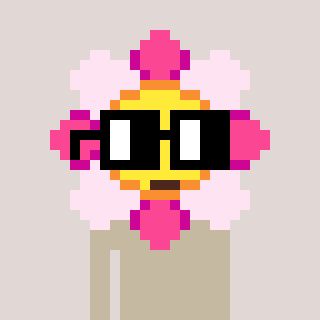
a pixel art character with square black glasses, a flower-shaped head and a darkpink-colored body on a warm background